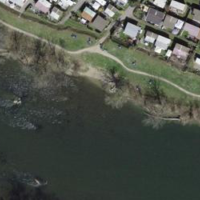
EUNIS habitat code: 15
Species observed at this site:
Corvus corone
Alcedo atthis
Sylvia borin
Aegithalos caudatus
Sylvia atricapilla
Spinus spinus
Poecile palustris
Larus michahellis
Erithacus rubecula
Cuculus canorus
Dryocopus martius
Phoenicurus ochruros
Periparus ater
Cyanistes caeruleus
Riparia riparia
Lophophanes cristatus
Sturnus vulgaris
Chloris chloris
Troglodytes troglodytes
Pyrrhula pyrrhula
Passer domesticus
Passer montanus
Turdus merula
Saxicola rubetra
Hirundo rustica
Milvus migrans
Mergus merganser
Turdus pilaris
Milvus milvus
Regulus regulus
Oriolus oriolus
Coccothraustes coccothraustes
Phylloscopus trochilus
Motacilla alba
Delichon urbicum
Certhia brachydactyla
Turdus philomelos
Fulica atra
Anas crecca
Falco subbuteo
Dendrocopos major
Falco peregrinus
Buteo buteo
Turdus iliacus
Strix aluco
Muscicapa striata
Phylloscopus collybita
Pica pica
Sitta europaea
Garrulus glandarius
Falco tinnunculus
Picus viridis
Ficedula hypoleuca
Acrocephalus scirpaceus
Anas platyrhynchos
Ciconia ciconia
Fringilla coelebs
Carduelis carduelis
Columba palumbus
Nycticorax nycticorax
Phalacrocorax carbo
Dryobates minor
Parus major
Accipiter nisus